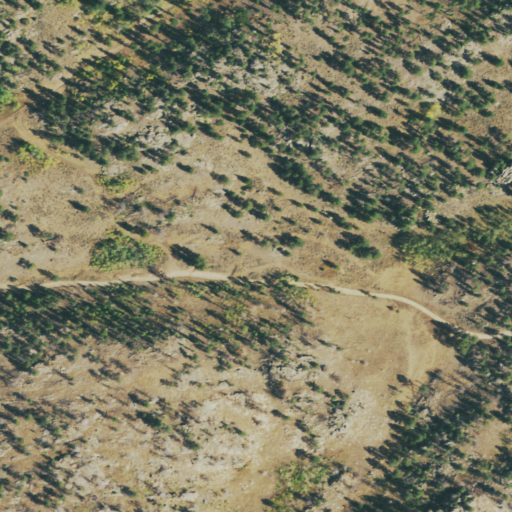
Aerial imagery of plain(s) in Colorado named Wintersteen Park containing grassland, evergreen forest, shrub, and deciduous forest